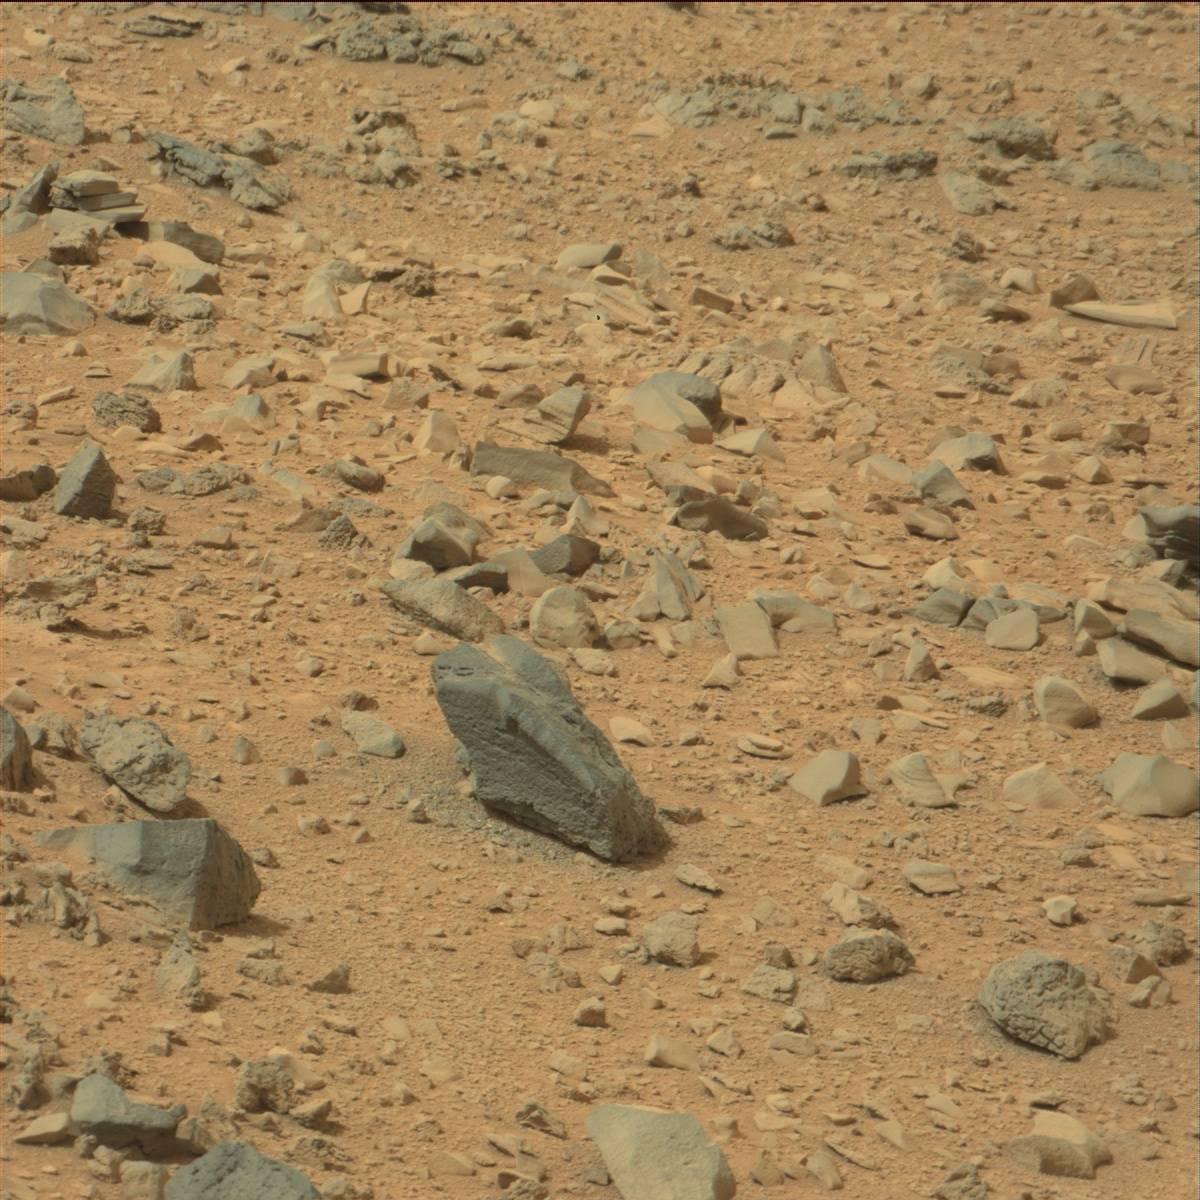
Terrain classes present: Bedrock, Rock, Sand / Soil